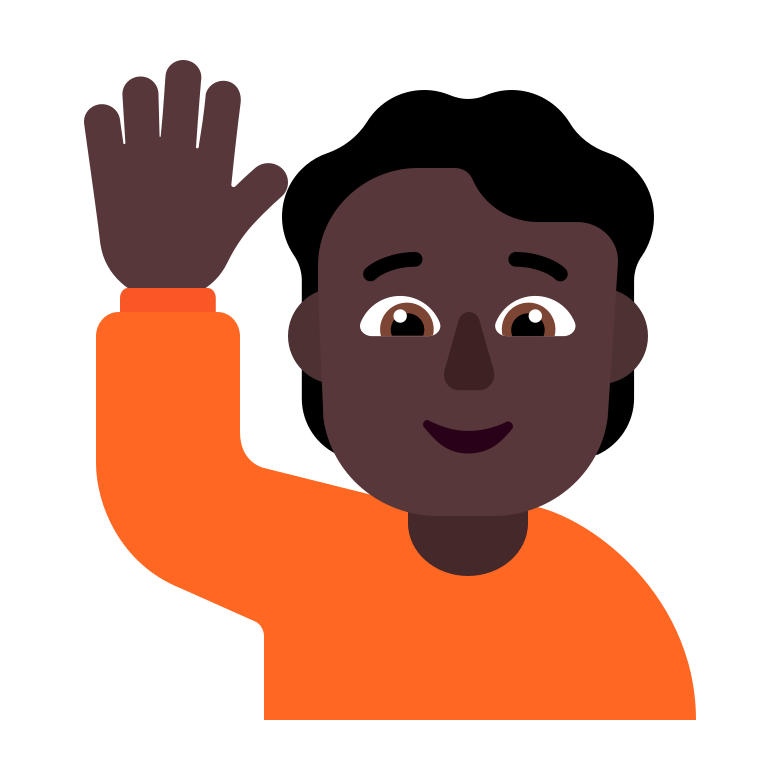
person raising hand flat dark